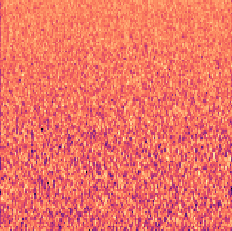
Sound class: Sea waves